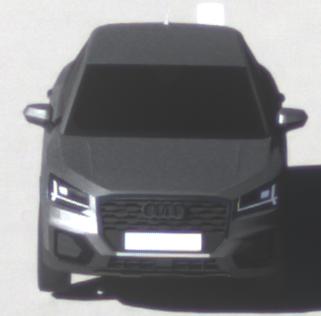
Make: Audi
Model: Q2
Model produced from: 2016
Model produced until: 2020
Doors: 5
Color: gray
Road condition: dry road
Daytime: morning or afternoon
Contrast: high contrast